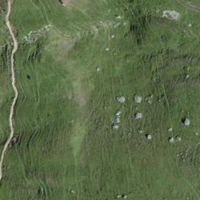
EUNIS habitat code: 26
Species observed at this site:
Campanula barbata
Anthyllis vulneraria